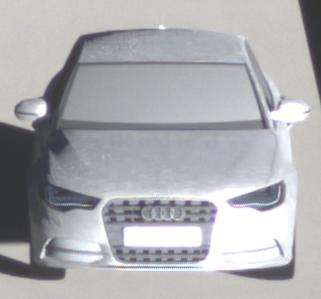
Make: Audi
Model: A6 2.0 TFSI
Detailed model: A6 (C7) Limousine
Model produced from: 2011/10
Model produced until: 2014/09
Doors: 4
Color: white
Road condition: dry road
Daytime: sunrise or sunset
Contrast: high contrast